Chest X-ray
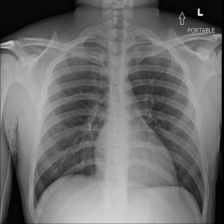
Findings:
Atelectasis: negative
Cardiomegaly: negative
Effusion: negative
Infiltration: negative
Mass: negative
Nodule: negative
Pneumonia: negative
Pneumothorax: negative
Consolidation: negative
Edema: negative
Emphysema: negative
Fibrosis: negative
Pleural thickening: negative
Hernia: negative